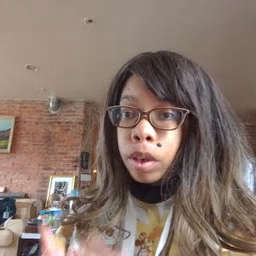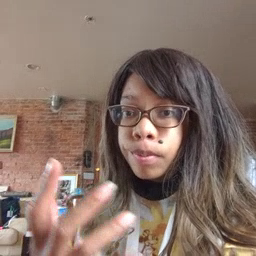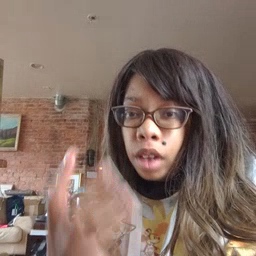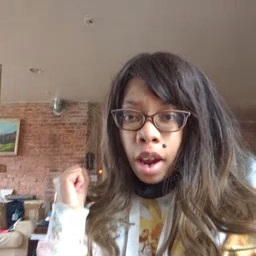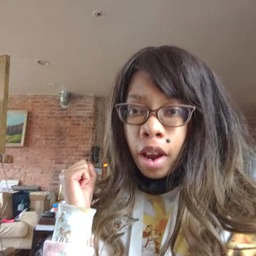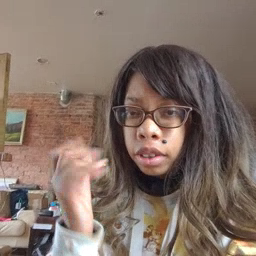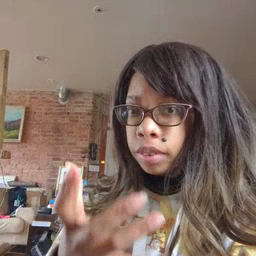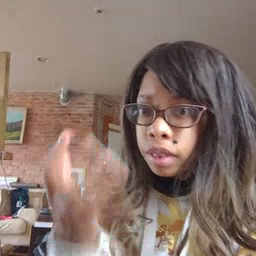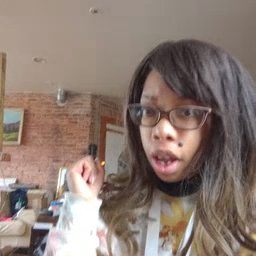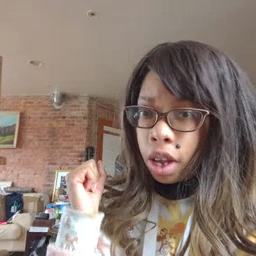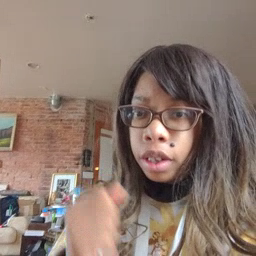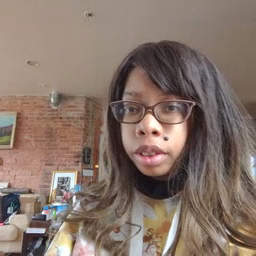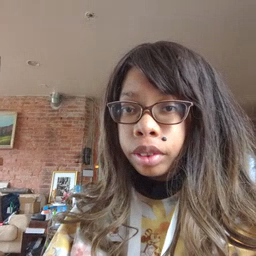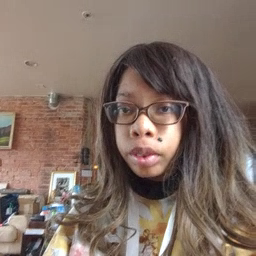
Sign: fast